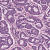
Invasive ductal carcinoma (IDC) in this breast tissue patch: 1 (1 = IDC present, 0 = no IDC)